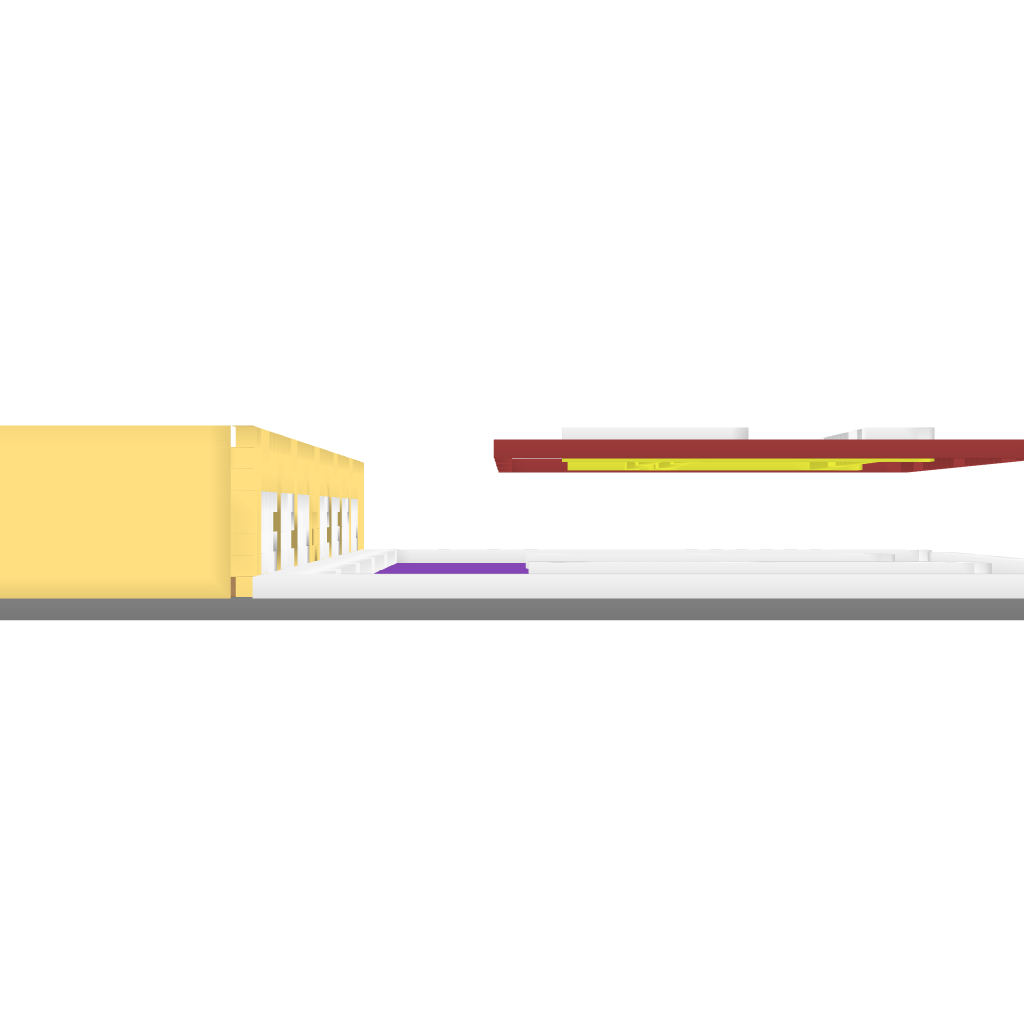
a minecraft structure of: Petrol/ Gas station bad low quality